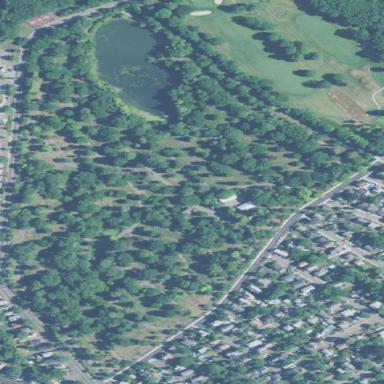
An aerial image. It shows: Cemetery with historic significance.